Question: I know it may not be best practice but this is what i want to do.
When my broadcast receiver is called - start a new activity which has is not fullscreen and has a transparent background - which opens on top of your current activity / desktop wallpaper.
The code I have so far is as follows:
I create + call a new activity with :
'''
Intent testActivityIntent = new Intent(context, com.andy.tabletsms.work.SMSPopup.class);
testActivityIntent.putExtra("com.andy.tabletsms.message", main.msgs.get(i));
testActivityIntent.addFlags(Intent.FLAG_ACTIVITY_NEW_TASK);
testActivityIntent.addFlags(Intent.FLAG_ACTIVITY_NO_HISTORY);
context.startActivity(testActivityIntent);
'''
And then the activity has a theme of :
android:theme="@android:style/Theme.Translucent.NoTitleBar"
And the code of the activity is just a bog standard activity with a simple layout. However when that broadcast receiver starts the activity - it appears on top of the previous activity which was started when the applicaiton started.....as per this image shows :

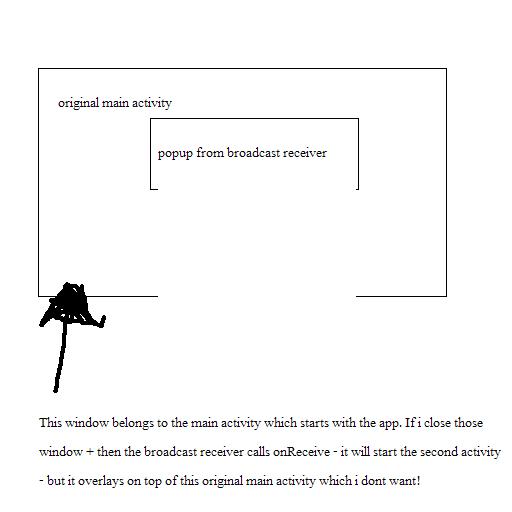
Answer: This is related to the problem I answered in a previous question here: <URL>
Basically it's all about: <URL>